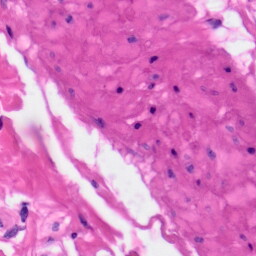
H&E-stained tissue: Skin